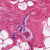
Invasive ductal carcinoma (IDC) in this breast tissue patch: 0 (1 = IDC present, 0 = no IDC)